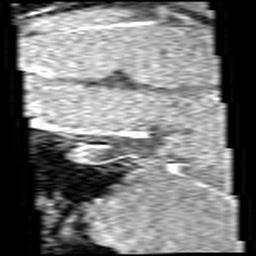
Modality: angio
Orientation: sagittal
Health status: ill
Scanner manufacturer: siemens
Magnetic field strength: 3 T
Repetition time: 0.025 s
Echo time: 0.0042 s